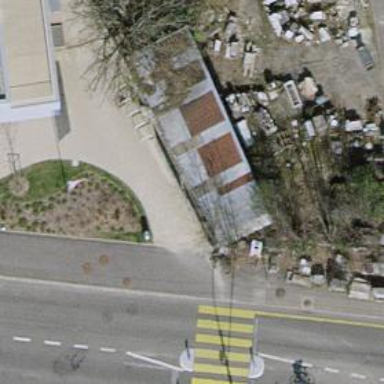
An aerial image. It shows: View of roof of building.